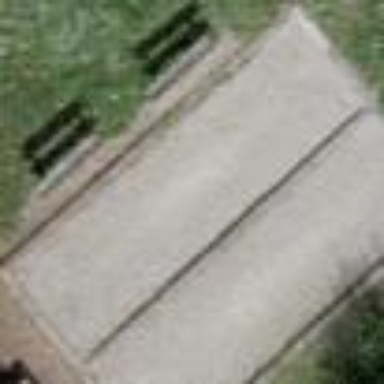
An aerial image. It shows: Pitch for playing boules.